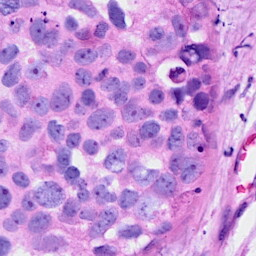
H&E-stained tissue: Breast